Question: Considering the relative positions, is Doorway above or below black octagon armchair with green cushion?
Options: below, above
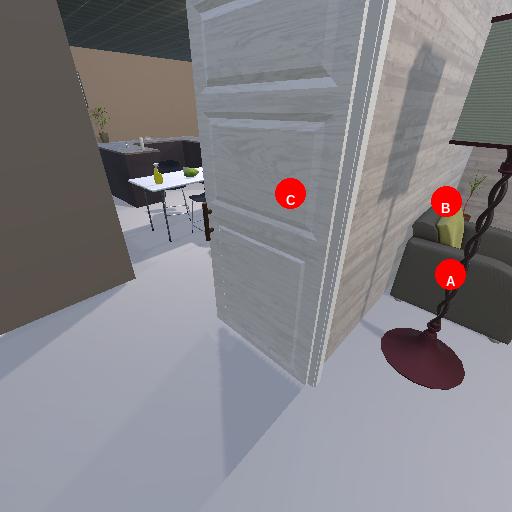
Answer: below